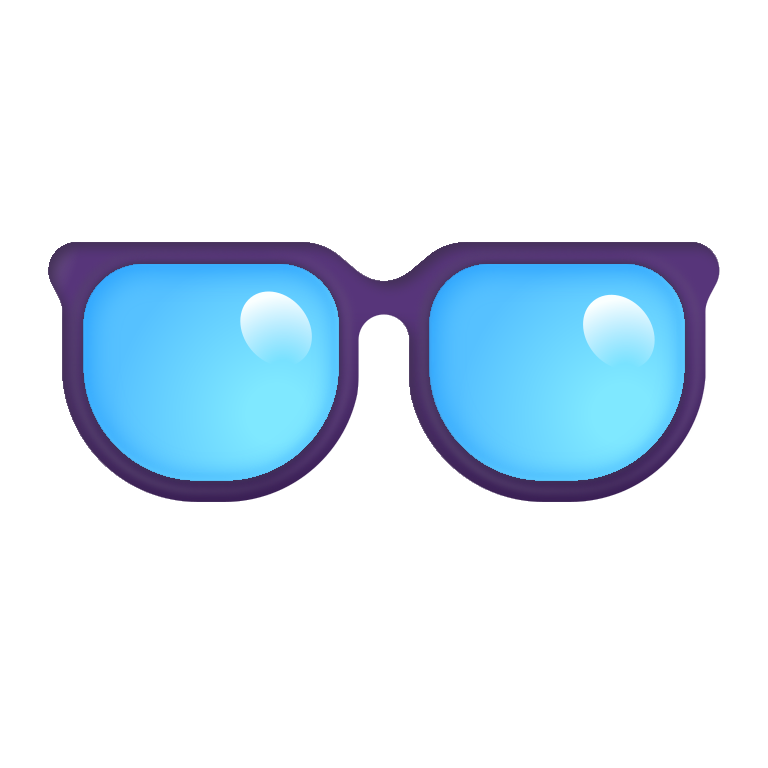
glasses color